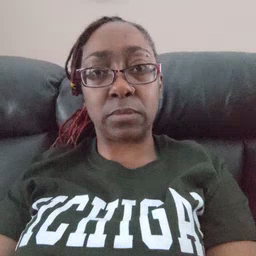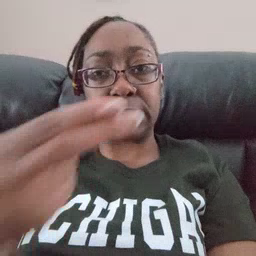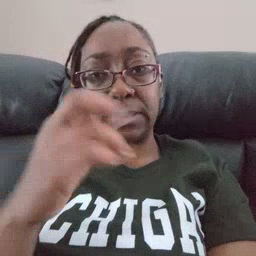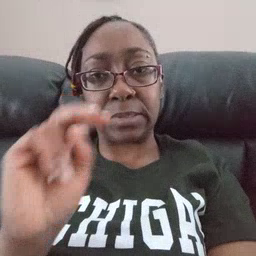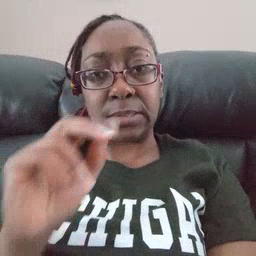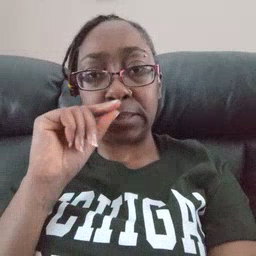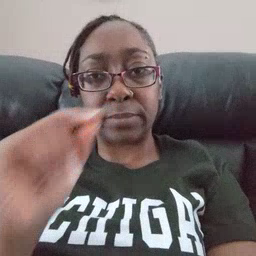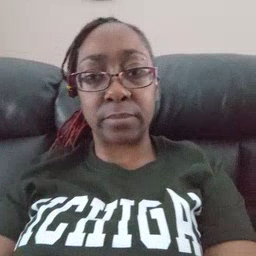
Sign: hen